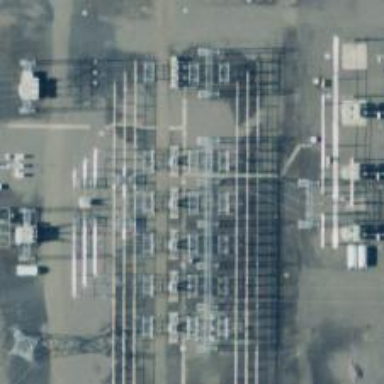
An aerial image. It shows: Outdoor power switch.